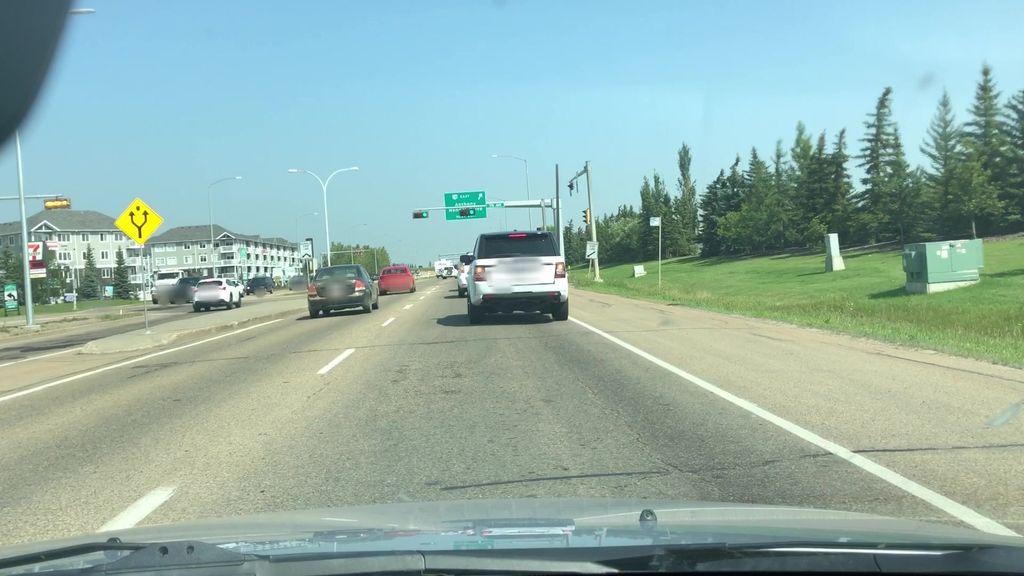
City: edmonton